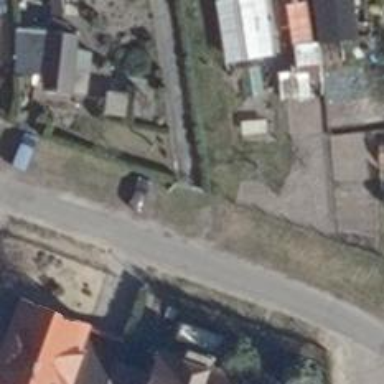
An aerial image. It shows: Driveway with grass surface.